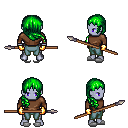
a pixel art fantasy rpg character, male body template, dark elf, purple skin, brown long-sleeve shirt, teal pants, green right-swept hairstyle, gold gloves, white slippers, spear, four views (front, back, left, right), 2x2 character sprite sheet, small pixel art, hard edges, no anti-aliasing